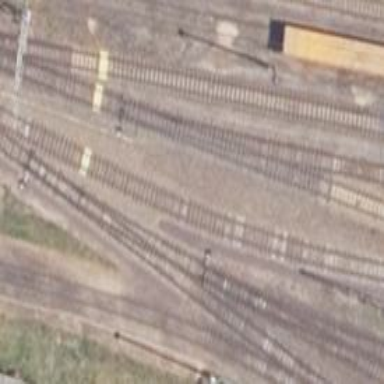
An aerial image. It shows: Railway switch.